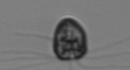
Label: Pyramimonas_morphotype1